Field crop: maize
Growth stage: 2
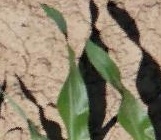
Species: maize